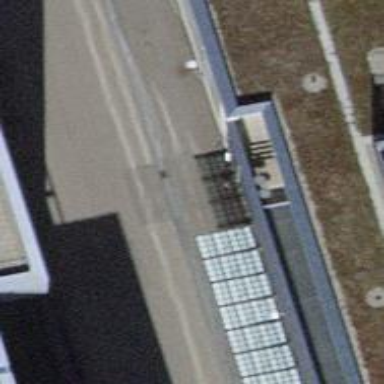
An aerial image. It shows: Path tunnel through building passage.